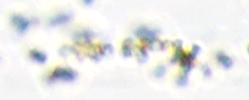
Label: Phaeocystis